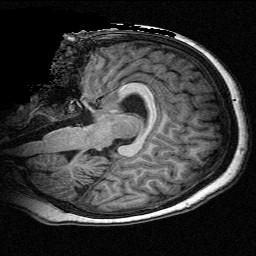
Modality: T1w
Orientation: sagittal
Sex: male